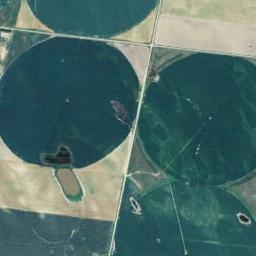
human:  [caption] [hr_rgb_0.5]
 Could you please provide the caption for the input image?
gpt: Several dark green circular farmlands are surrounded by some khaki other farmlands .

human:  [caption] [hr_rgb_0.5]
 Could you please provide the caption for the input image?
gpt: The circular farmland is divided into different areas .

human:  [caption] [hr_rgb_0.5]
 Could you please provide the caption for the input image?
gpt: Some green circle farmland are in the bare land .

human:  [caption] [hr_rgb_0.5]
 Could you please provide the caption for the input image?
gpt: Four neatly arranged circular green fields .

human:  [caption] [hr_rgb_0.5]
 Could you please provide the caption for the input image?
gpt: There are several circular farmlands of the same size arranged neatly .